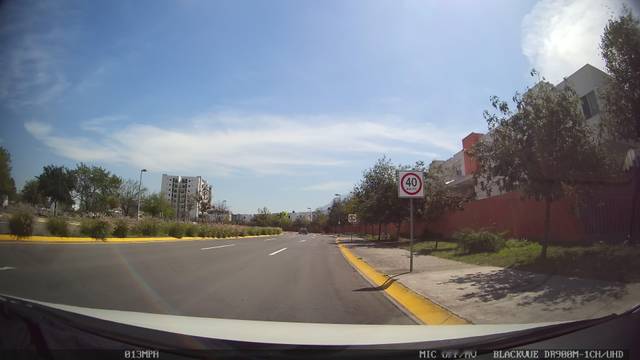
Region: Mexico
Coordinates: 25.696, -100.307